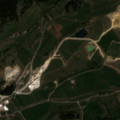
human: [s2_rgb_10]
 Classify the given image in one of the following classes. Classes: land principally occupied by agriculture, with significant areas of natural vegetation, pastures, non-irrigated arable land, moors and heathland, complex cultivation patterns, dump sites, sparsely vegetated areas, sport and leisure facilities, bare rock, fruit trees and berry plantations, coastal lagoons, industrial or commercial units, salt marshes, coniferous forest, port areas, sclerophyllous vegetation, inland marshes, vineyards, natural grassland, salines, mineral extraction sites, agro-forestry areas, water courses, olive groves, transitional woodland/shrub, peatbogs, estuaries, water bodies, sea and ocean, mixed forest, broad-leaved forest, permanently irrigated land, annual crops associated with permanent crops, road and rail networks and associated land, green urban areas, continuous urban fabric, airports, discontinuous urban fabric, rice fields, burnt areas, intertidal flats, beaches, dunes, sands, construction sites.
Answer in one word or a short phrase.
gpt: discontinuous urban fabric, mineral extraction sites, pastures, land principally occupied by agriculture, with significant areas of natural vegetation, coniferous forest, mixed forest